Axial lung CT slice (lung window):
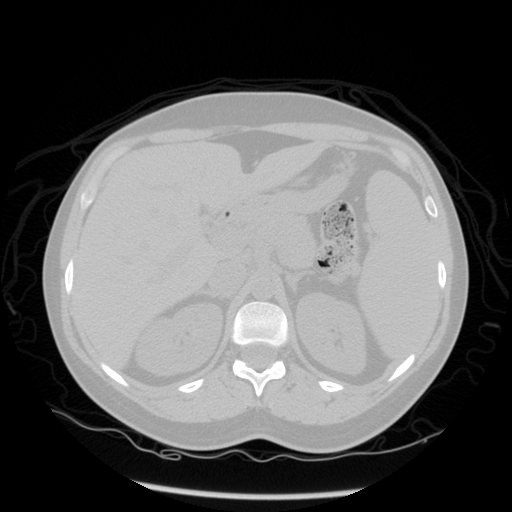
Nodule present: no